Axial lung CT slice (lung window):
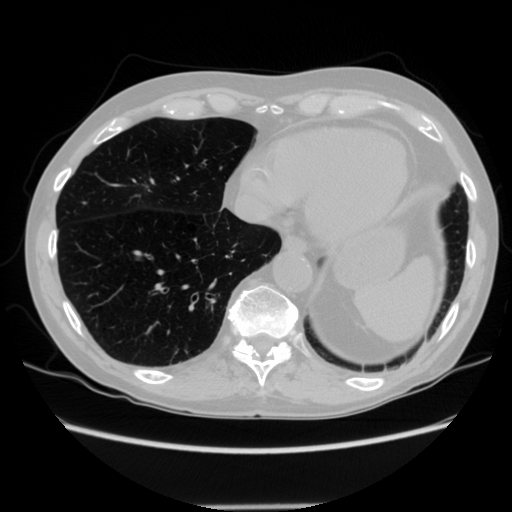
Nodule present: no